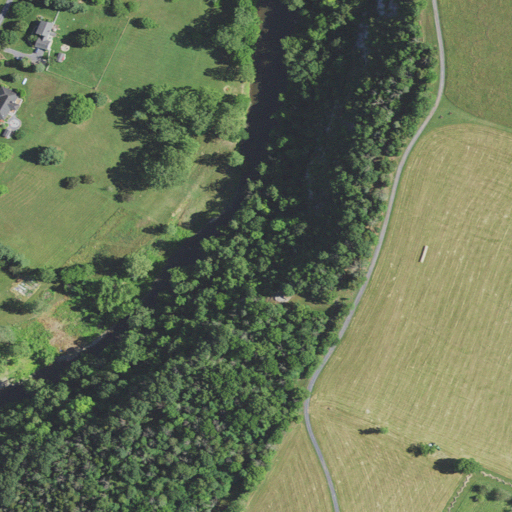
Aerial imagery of slope(s) in Virginia named Battlefield Bluff containing pasture, deciduous forest, mixed forest, evergreen forest, open water, open development, and low intensity development